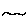
Label: line